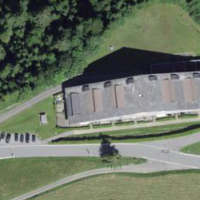
EUNIS habitat code: 44
Species observed at this site:
Caltha palustris
Turdus merula
Erithacus rubecula
Neottia nidus-avis
Fringilla coelebs
Turdus viscivorus
Sylvia atricapilla
Columba palumbus